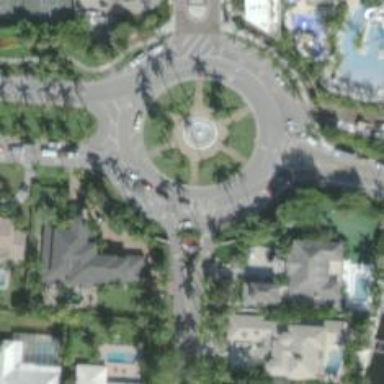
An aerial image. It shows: Tertiary road leading to roundabout.